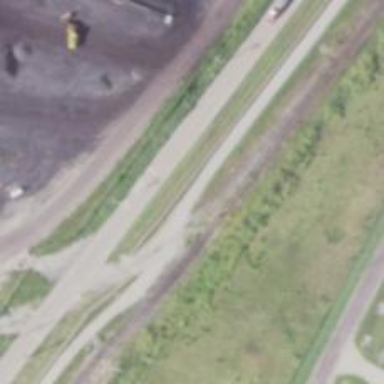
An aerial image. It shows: Railway siding for service.